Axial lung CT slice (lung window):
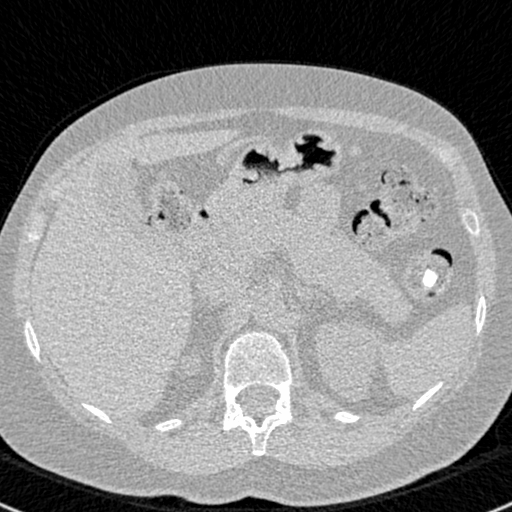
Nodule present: no